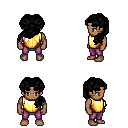
a pixel art fantasy rpg character, male body template, human, dark skin, gold chest armor, magenta pants, black princess hairstyle, four views (front, back, left, right), 2x2 character sprite sheet, small pixel art, hard edges, no anti-aliasing